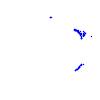
Particle: kaon